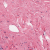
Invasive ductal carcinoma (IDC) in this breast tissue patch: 0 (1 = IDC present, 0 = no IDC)